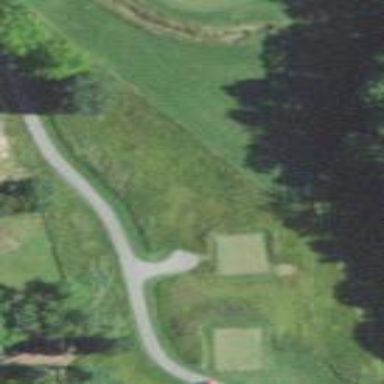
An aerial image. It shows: Area of rough grass used for golf.